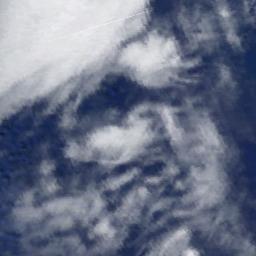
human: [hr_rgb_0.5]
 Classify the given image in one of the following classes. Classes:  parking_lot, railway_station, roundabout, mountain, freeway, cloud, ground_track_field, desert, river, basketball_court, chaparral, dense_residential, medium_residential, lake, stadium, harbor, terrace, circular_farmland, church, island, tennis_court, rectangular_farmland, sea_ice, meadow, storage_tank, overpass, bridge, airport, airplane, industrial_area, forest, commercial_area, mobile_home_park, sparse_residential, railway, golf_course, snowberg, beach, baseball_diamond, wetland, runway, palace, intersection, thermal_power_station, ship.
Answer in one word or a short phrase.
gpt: cloud